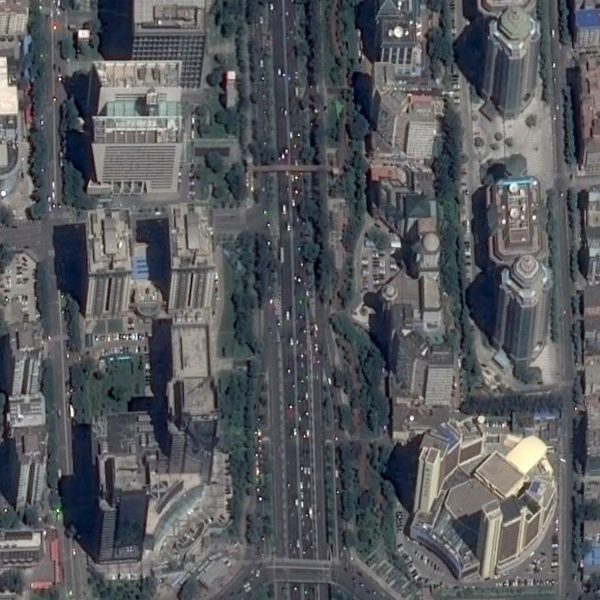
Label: Commercial